Field crop: maize
Growth stage: 2
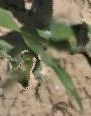
Species: maize